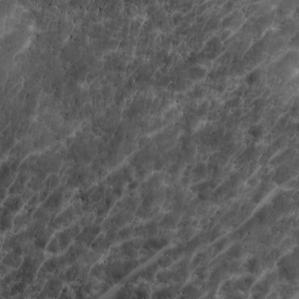
Label: non_frost